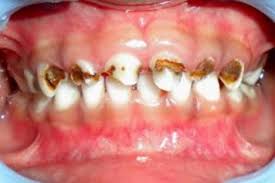
Condition: Caries